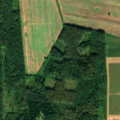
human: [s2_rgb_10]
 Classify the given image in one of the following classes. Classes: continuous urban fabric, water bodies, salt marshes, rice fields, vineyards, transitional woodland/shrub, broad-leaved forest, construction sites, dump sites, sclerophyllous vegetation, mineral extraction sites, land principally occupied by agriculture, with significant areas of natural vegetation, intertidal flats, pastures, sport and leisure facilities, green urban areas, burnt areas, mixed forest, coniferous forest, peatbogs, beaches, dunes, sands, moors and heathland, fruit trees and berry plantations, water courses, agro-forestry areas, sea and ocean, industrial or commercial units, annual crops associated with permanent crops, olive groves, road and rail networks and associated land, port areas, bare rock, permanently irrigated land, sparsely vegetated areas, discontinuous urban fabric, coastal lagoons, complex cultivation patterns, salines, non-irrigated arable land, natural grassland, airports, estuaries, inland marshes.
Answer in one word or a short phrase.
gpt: non-irrigated arable land, broad-leaved forest